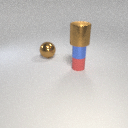
large brown metal cylinder above small red rubber cylinder